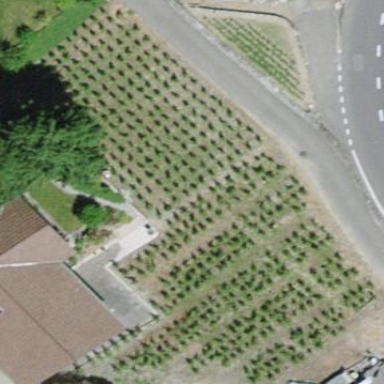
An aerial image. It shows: Beautiful vineyard in the countryside.